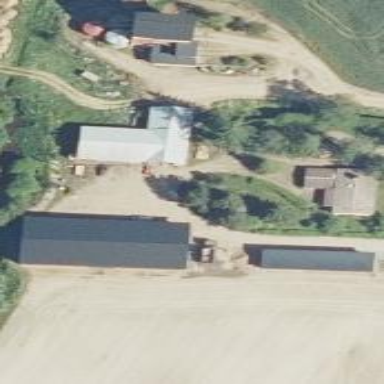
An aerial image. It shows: Farmyard area.